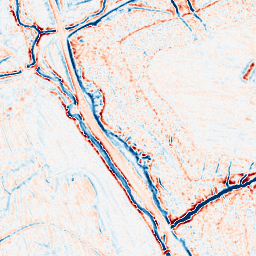
Category: edge_preserving
Decomposition family: bilateral
Decomposition parameters: d: 9
sigma_color: 50
sigma_space: 150
Upsampling method: linear_exact
Upsampling parameters: scale: 8
Upsampling scale: 8